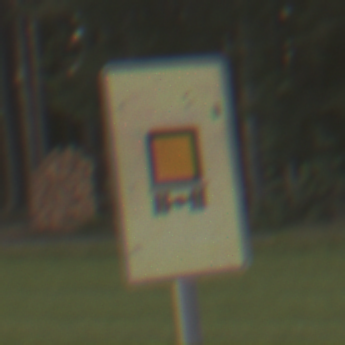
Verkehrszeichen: KennzeichnungspflichtigeFahrzeugeGefaehrlicheGueterOhnePfeilsymbol
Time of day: SunriseSunset
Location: Outdoor (Nature)
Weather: Clear
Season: NotSpecified
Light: Natural